Interaction volume radius: 10 \u00c5
Interaction volume height: 15 \u00c5
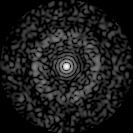
Disorder parameter: 0.8213